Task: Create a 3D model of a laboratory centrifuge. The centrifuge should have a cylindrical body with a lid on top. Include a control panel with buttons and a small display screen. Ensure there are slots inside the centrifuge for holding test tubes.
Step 460:
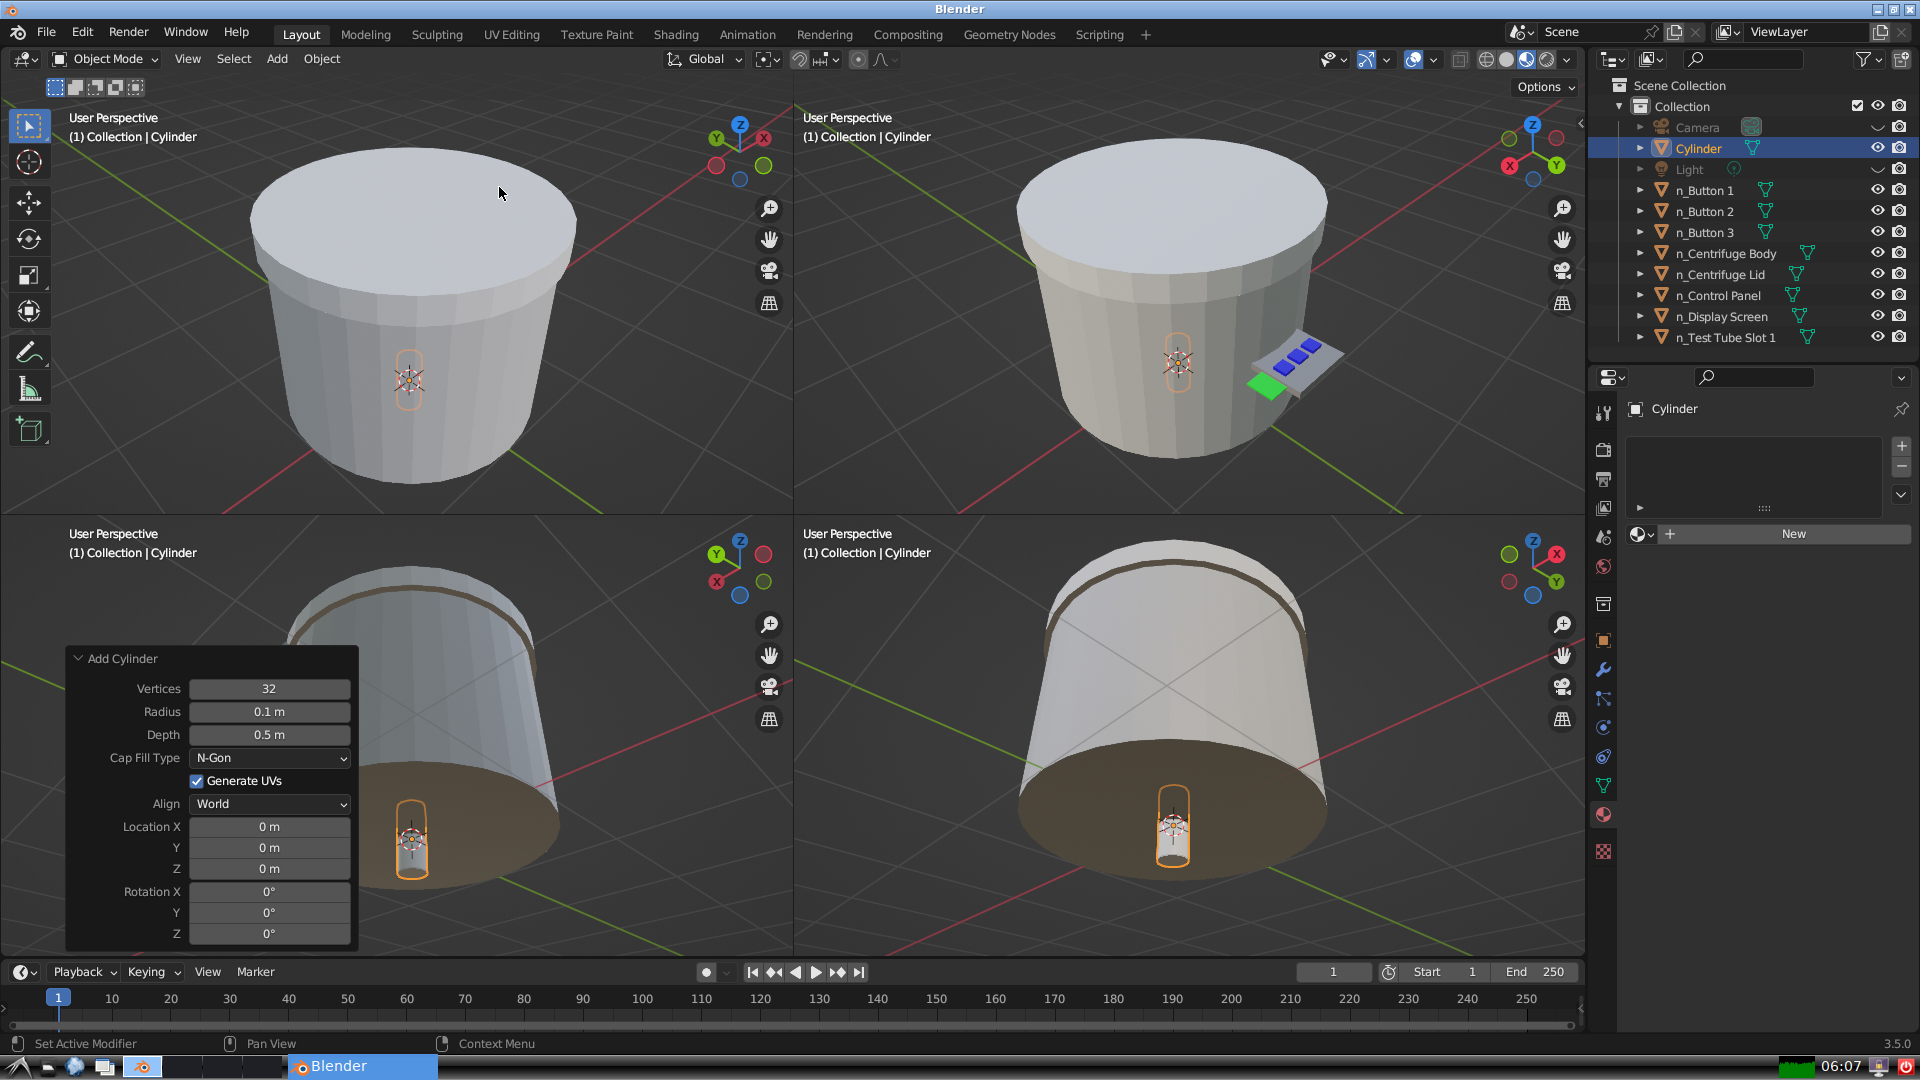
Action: {"mouse_move": [270, 708]}